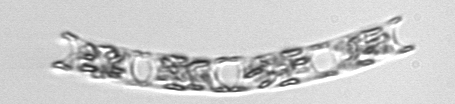
Label: Eucampia